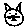
Label: cat